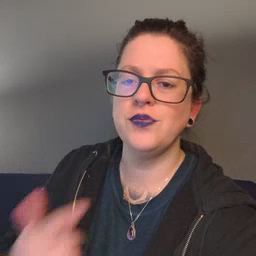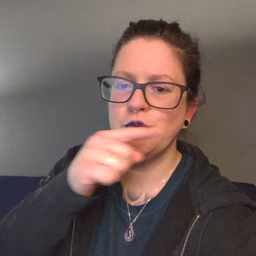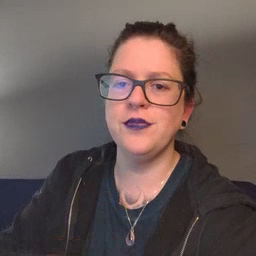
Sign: toothbrush